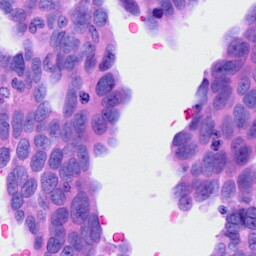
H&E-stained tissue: Ovarian